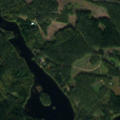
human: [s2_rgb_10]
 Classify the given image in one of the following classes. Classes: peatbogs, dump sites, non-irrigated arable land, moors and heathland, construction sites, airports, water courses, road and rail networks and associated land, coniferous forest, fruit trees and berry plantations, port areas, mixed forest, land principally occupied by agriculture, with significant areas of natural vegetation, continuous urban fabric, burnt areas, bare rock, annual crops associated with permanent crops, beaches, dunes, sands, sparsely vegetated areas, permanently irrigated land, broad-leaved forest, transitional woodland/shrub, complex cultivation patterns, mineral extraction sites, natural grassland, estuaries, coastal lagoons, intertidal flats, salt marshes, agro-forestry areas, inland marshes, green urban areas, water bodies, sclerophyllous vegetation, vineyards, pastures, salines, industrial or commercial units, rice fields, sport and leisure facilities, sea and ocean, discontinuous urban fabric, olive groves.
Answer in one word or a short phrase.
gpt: coniferous forest, mixed forest, transitional woodland/shrub, water bodies